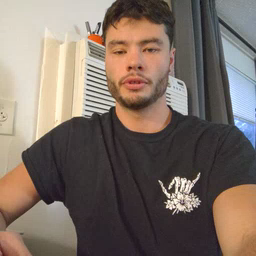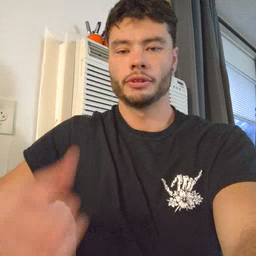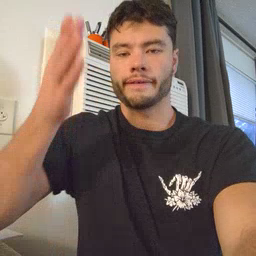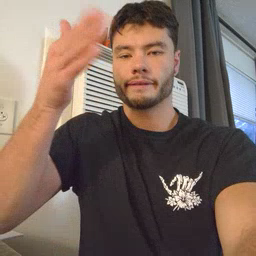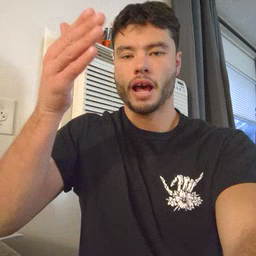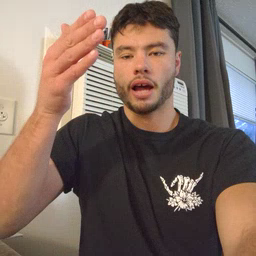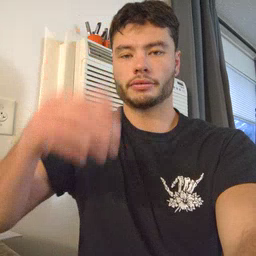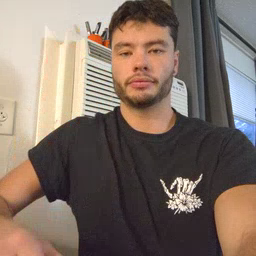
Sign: flag